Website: walmart
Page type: address-validator
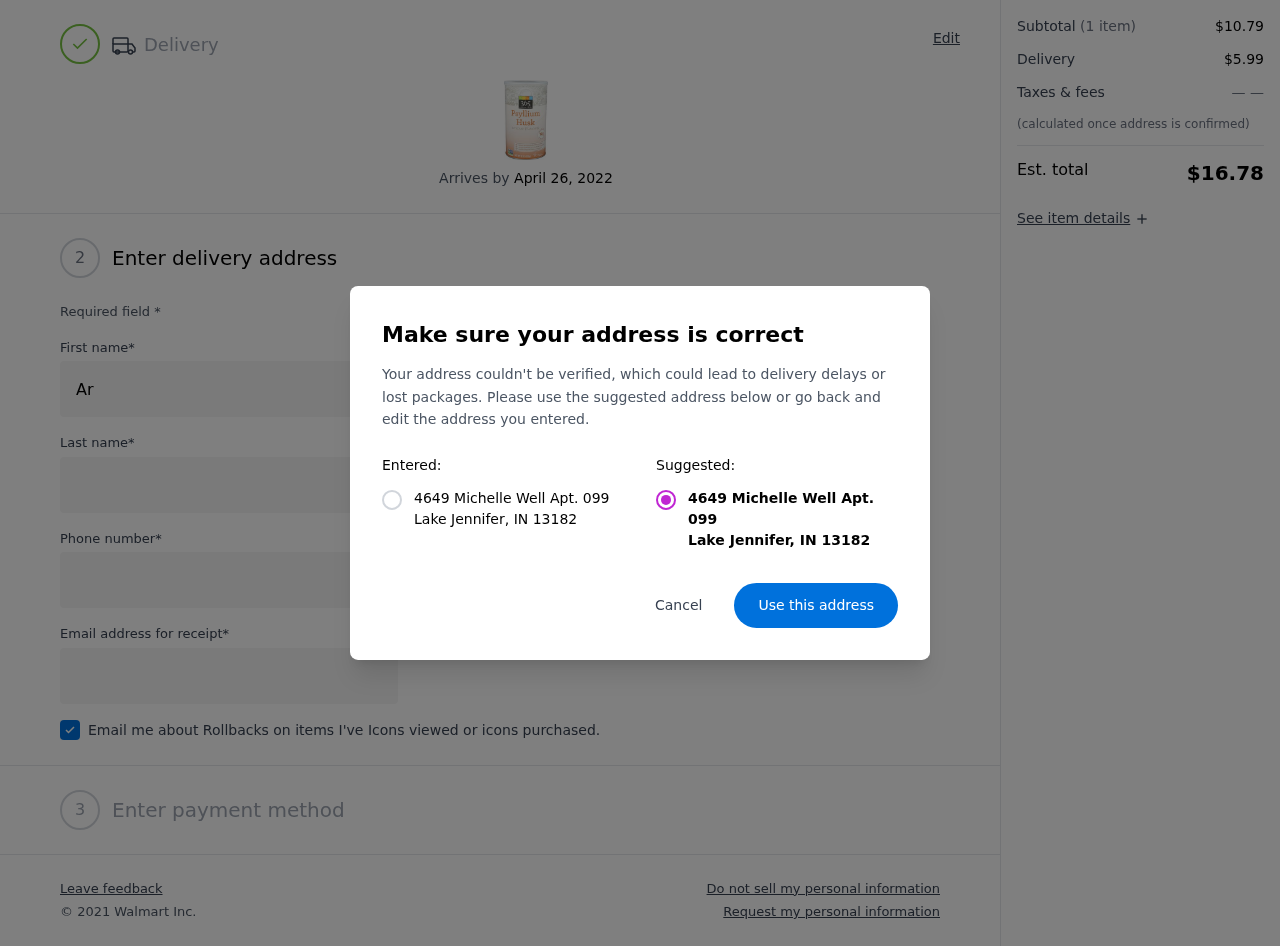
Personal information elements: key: PII_CITY
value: Lake Jennifer
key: PII_POSTCODE
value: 13182
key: PII_STATE_ABBR
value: IN
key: PII_STREET
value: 4649 Michelle Well Apt. 099
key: PII_FIRSTNAME
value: Ariel
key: PII_LASTNAME
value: Leblanc
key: PII_STREET2
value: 0771 Newton Burgs
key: PII_PHONE
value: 6489687932
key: PII_EMAIL
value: ariel_leblanc@yahoo.com
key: PII_STATE_ABBR2
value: IN
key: PII_POSTCODE_FULL
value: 13182
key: PII_POSTCODE_NUMERIC
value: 13182
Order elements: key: ORDER_DELIVERY_DATE
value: April 26, 2022
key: ORDER_SUBTOTAL
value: $10.79
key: ORDER_SHIPPING_COST
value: $5.99
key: ORDER_TOTAL
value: $16.78